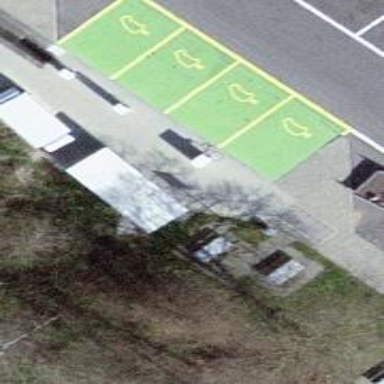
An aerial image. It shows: Charging station.